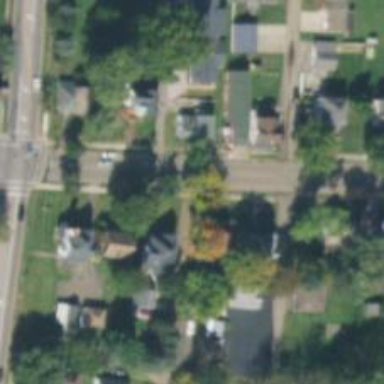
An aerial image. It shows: Alley classified as service road.